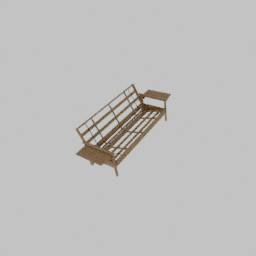
Label: furniture